Field crop: tomato
Growth stage: 2
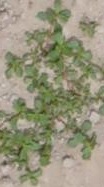
Species: portulaca